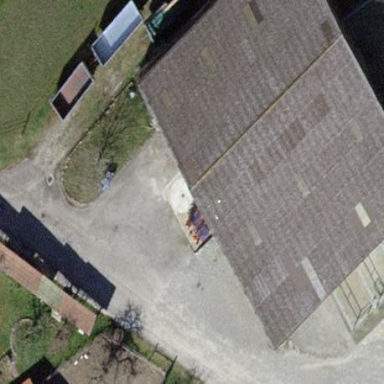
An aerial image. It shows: Stable building with gabled roof.